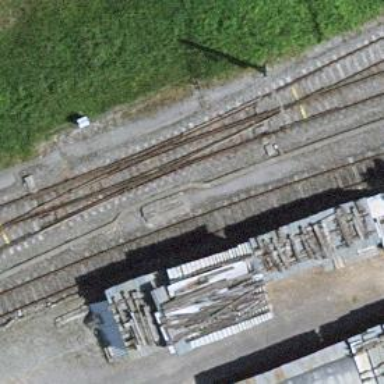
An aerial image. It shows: Railway switch.